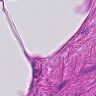
Metastatic tissue present: no